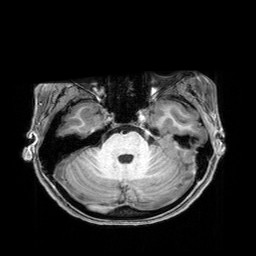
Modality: T1w
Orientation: coronal
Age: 22
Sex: female